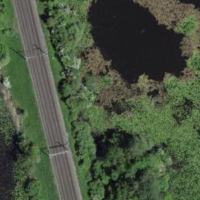
EUNIS habitat code: 52
Species observed at this site:
Primula veris